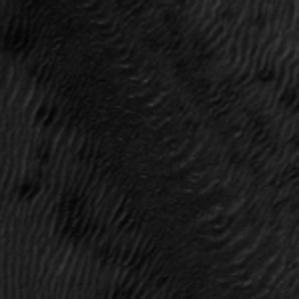
Label: frost